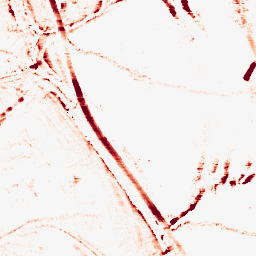
Category: morphological
Decomposition family: morphological_rect
Decomposition parameters: operation: opening
width: 10
height: 5
Upsampling method: cubic_catmull_rom
Upsampling parameters: scale: 2
Upsampling scale: 2